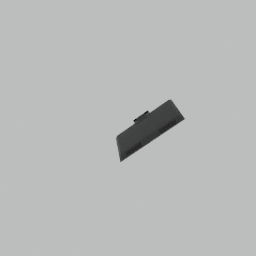
Label: electronics